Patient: sex M, age 47
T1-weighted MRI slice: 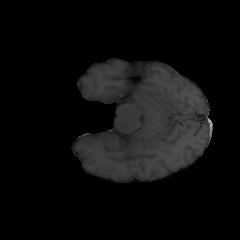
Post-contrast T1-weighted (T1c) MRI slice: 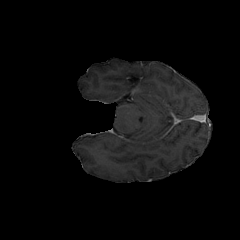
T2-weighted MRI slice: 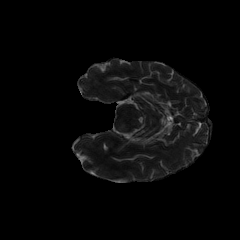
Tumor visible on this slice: yes
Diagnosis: Astrocytoma, IDH-wildtype
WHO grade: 3